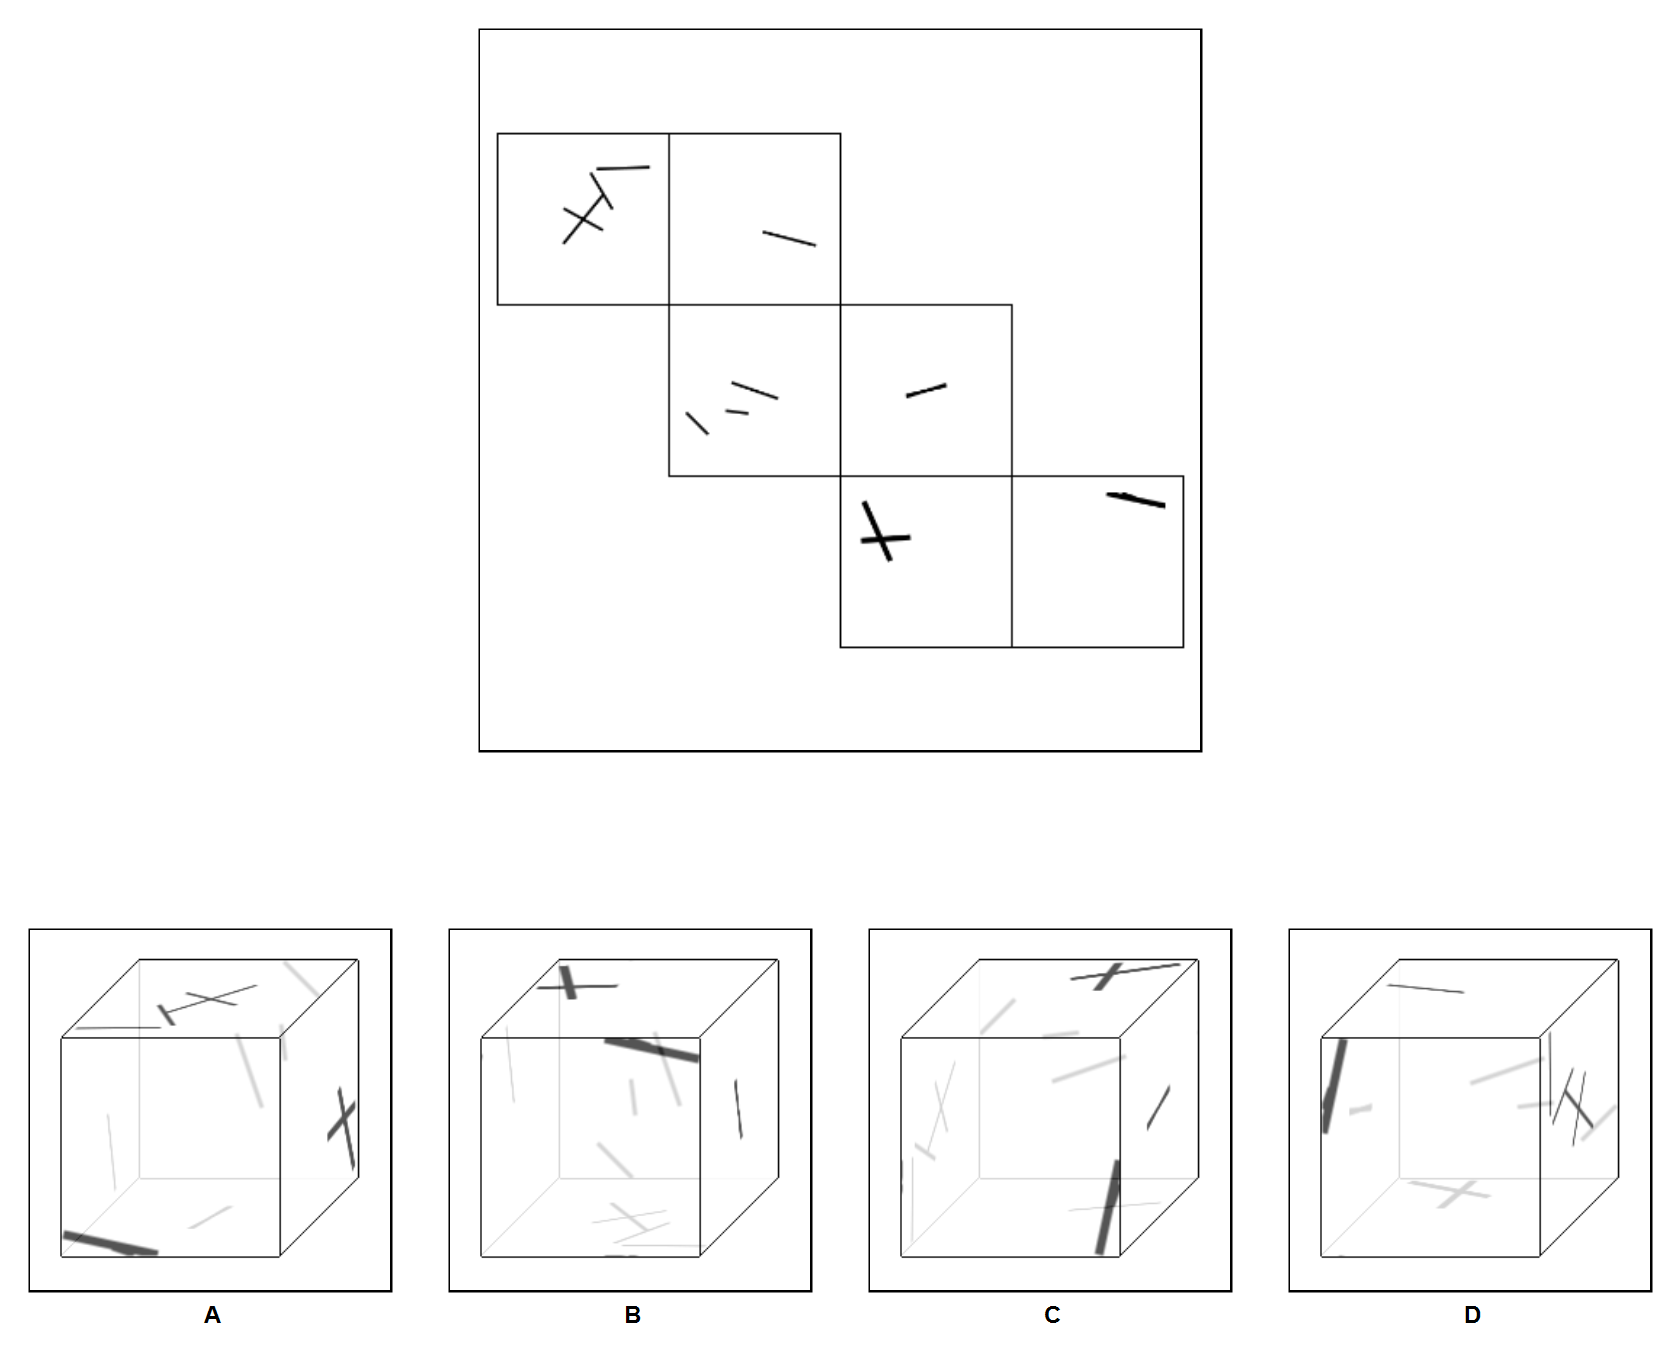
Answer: B